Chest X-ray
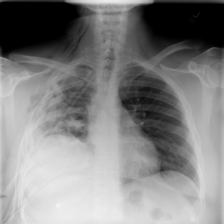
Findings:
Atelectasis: negative
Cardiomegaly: negative
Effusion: negative
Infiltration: positive
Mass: negative
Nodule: negative
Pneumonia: negative
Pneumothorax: positive
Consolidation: negative
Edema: negative
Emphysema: positive
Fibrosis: negative
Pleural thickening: negative
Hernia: negative